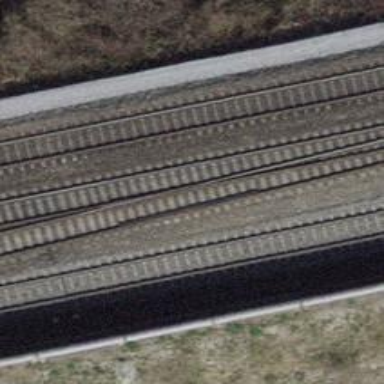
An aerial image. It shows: Railway track with contact line for electrification. The track is on embankment with single track.